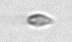
Label: Cryptophyta